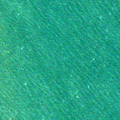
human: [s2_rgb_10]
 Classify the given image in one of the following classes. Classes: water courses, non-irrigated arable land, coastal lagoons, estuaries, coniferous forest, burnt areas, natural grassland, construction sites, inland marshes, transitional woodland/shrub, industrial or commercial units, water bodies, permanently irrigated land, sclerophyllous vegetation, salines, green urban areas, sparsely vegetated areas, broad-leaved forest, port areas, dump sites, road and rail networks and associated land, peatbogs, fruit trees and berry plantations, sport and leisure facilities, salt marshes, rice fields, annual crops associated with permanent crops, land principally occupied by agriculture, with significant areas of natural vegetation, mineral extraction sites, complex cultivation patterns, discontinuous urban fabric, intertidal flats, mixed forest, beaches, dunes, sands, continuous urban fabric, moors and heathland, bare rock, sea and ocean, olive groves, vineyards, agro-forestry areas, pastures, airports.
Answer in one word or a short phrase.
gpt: sea and ocean